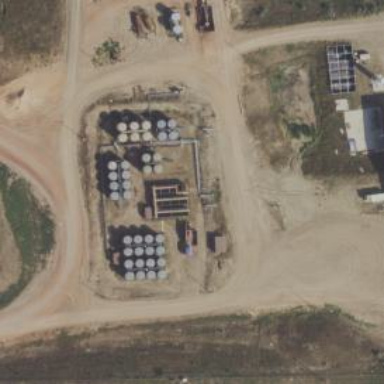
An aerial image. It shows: Storage tank with man-made structure.